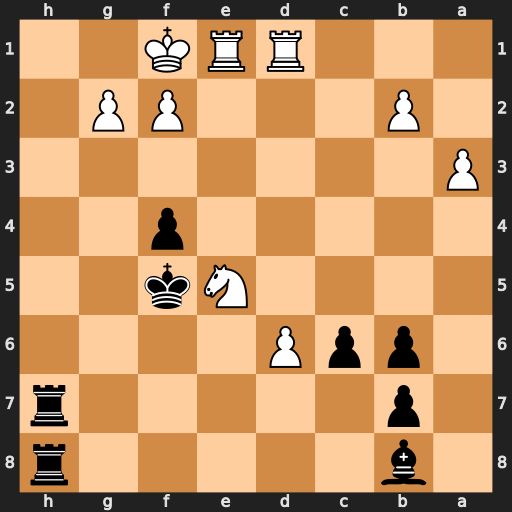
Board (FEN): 1b5r/1p5r/1ppP4/4Nk2/5p2/P7/1P3PP1/3RRK2
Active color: b
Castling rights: -
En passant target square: -
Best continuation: Rh1+ Ke2 Rxe1+